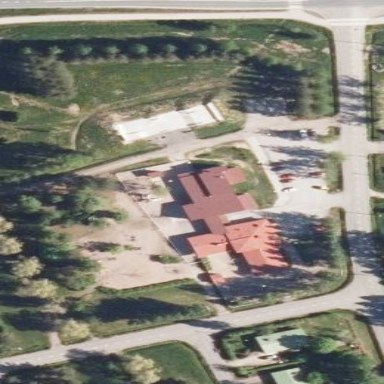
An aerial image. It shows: Kindergarten building.